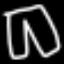
Label: pants